Question: There is the sqlite table structure:

I create two index, the first one is:
'CREATE INDEX atc_index ON category ( ATC );'
The second one is:
'CREATE INDEX atc_index ON category ( id, ATC );'
Because id is primary integer key, so the id is rowid. Therefore I think the two index is same. But I found the two index will cost different time on the same query. In average, the time that the first index cost is ten times than the second. Is the SQL query matters or there are another reasons
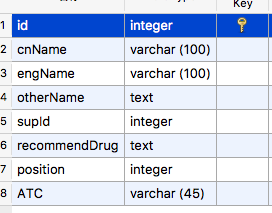
Answer: Both indexes are sorted lists with each entry containing the ATC value and the rowid.
However, the first index is sorted by ATC, while the second one is sorted by the rowid. This means that the latter is useful only to search for a rowid value, which does not need an index to begin with.